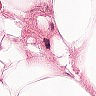
Metastatic tissue present: no